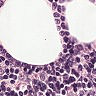
Metastatic tissue present: no